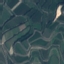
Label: PermanentCrop